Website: apple
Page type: address-validator
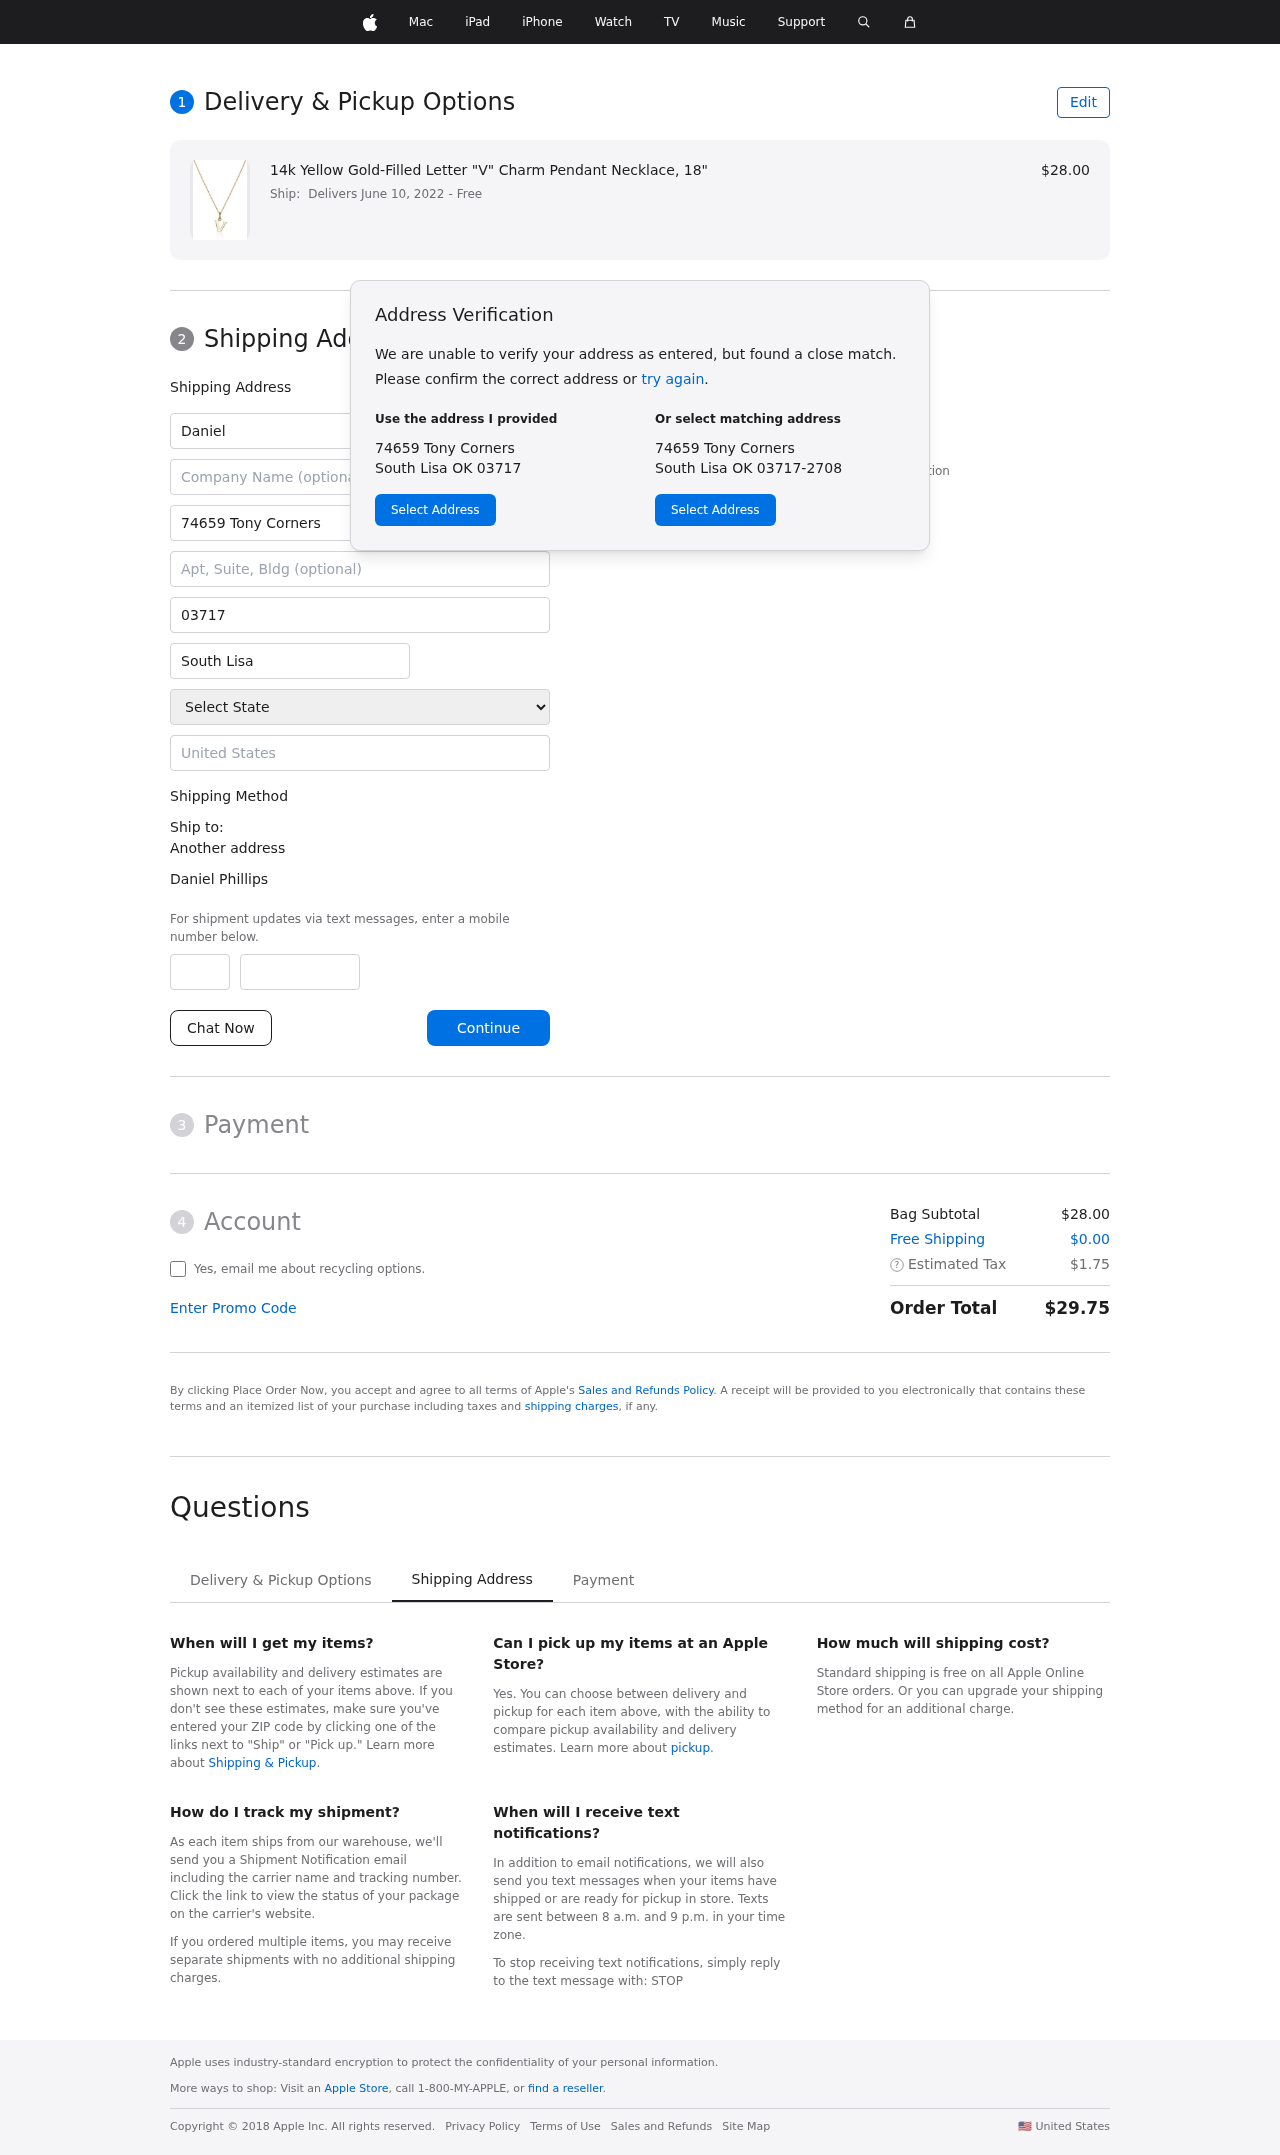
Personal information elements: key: PII_CITY
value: South Lisa
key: PII_COUNTRY
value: United States
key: PII_FIRSTNAME
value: Daniel
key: PII_FULLNAME
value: Daniel Phillips
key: PII_LASTNAME
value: Phillips
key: PII_PHONE_AREA
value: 974
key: PII_PHONE_SUFFIX
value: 0302
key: PII_POSTCODE
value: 03717
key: PII_STATE
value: Oklahoma
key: PII_STREET
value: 74659 Tony Corners
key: PII_CITY_STATE_ZIP
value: South Lisa OK 03717
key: PII_STATE_ABBR
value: OK
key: PII_POSTCODE_FULL
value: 03717
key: PII_POSTCODE_NUMERIC
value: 3717
Product elements: key: PRODUCT1_NAME
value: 14k Yellow Gold-Filled Letter "V" Charm Pendant Necklace, 18"
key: PRODUCT1_PRICE
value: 28
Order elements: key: ORDER_DELIVERY_DATE
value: Delivers June 10, 2022
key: ORDER_SUBTOTAL
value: $28.00
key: ORDER_SHIPPING_COST
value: $0.00
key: ORDER_TAX
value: $1.75
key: ORDER_TOTAL
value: $29.75